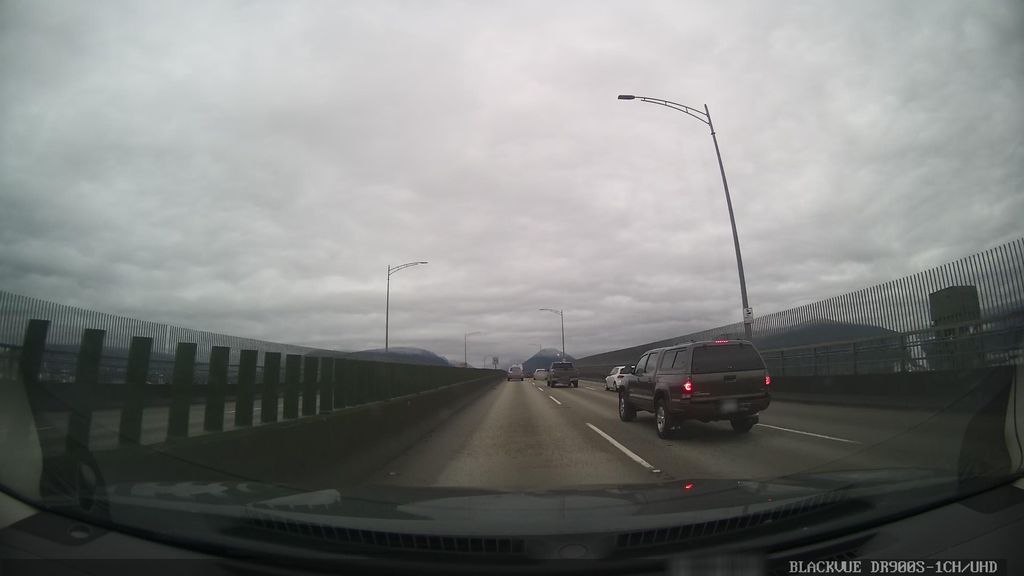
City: vancouver